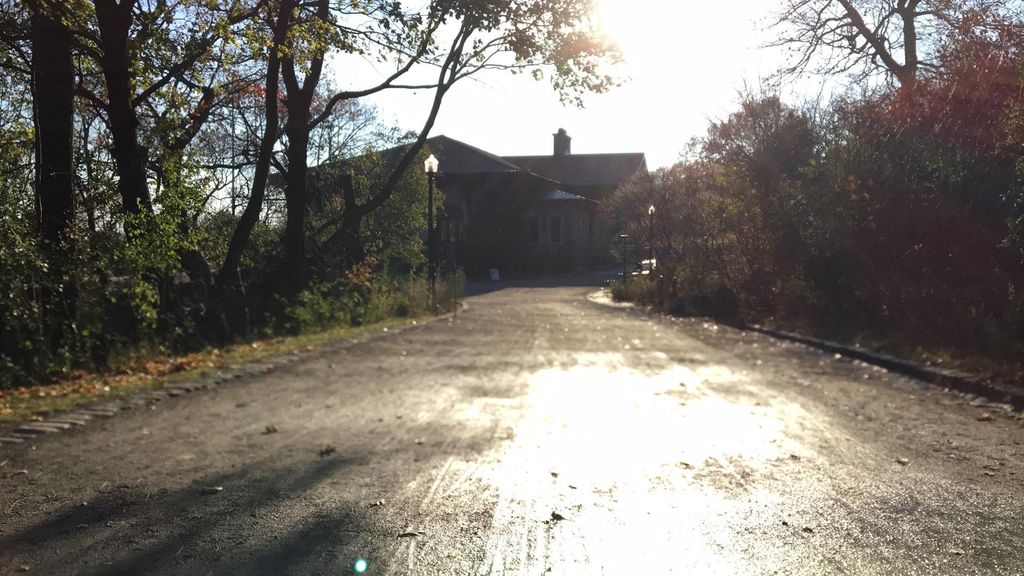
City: montreal